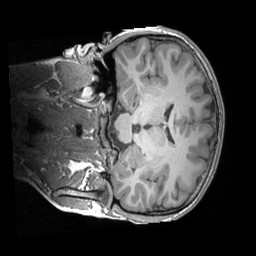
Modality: T1w
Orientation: coronal
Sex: male
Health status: ill
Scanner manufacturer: siemens
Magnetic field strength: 3 T
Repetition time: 1.66 s
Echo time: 0.00275 s